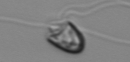
Label: flagellate_morphotype1